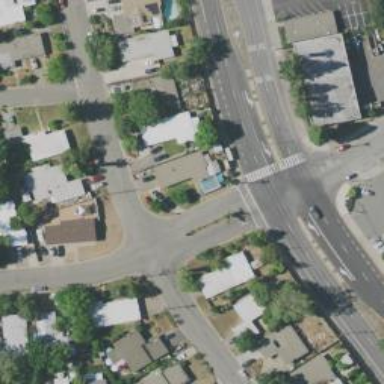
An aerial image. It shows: Marked footway crossing with lines.